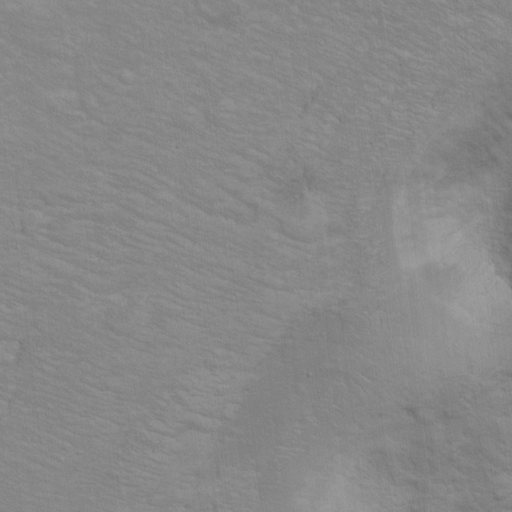
Classes present: Background, Cone